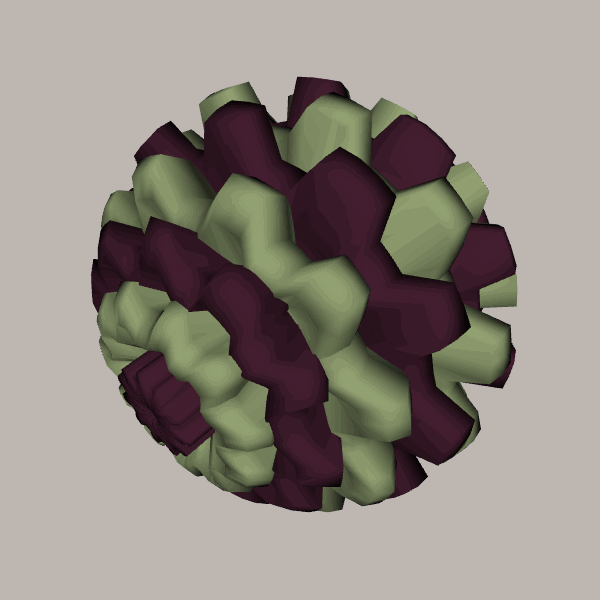
Background: light